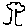
Label: tree